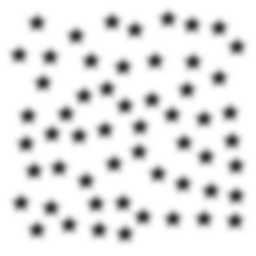
Squares: 0
Triangles: 0
Stars: 56
Total shapes: 56